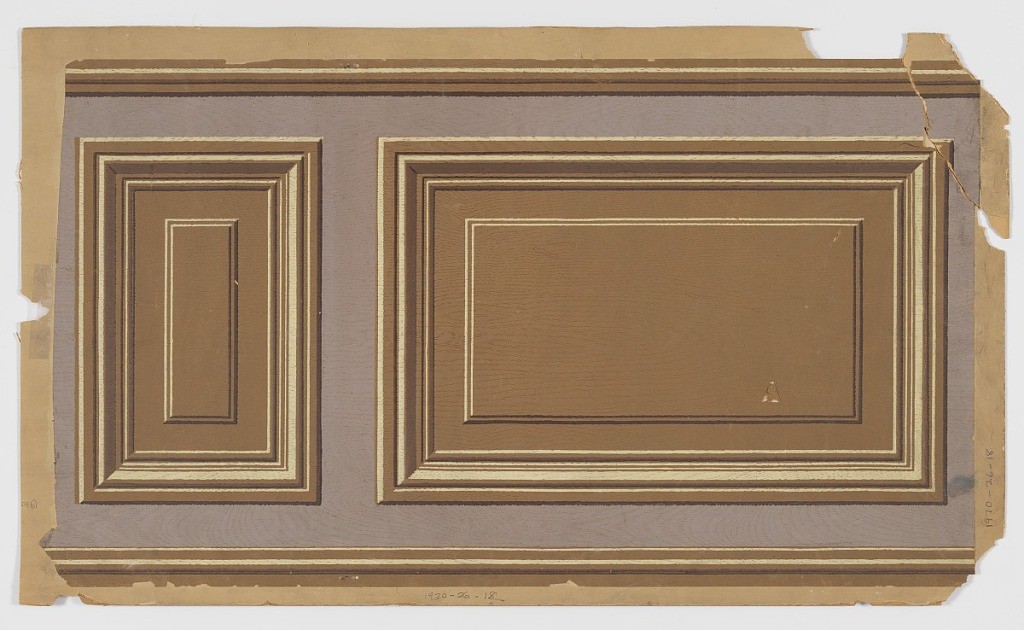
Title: Dado
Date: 1830–50
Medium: Block-printed
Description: Imitation wood wainscoting, showing two alternating inset panels: one large and one small, against gray ground.